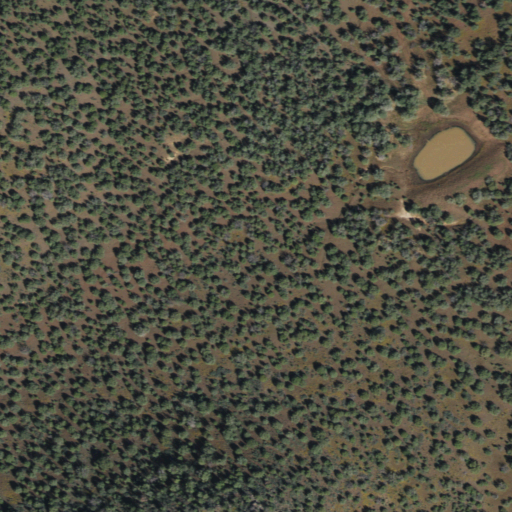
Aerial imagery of depression(s) in Arizona named Walker Basin containing only evergreen forest